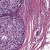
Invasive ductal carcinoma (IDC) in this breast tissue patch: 0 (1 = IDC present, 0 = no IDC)